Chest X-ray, AP view. Patient: 51 years old, sex M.
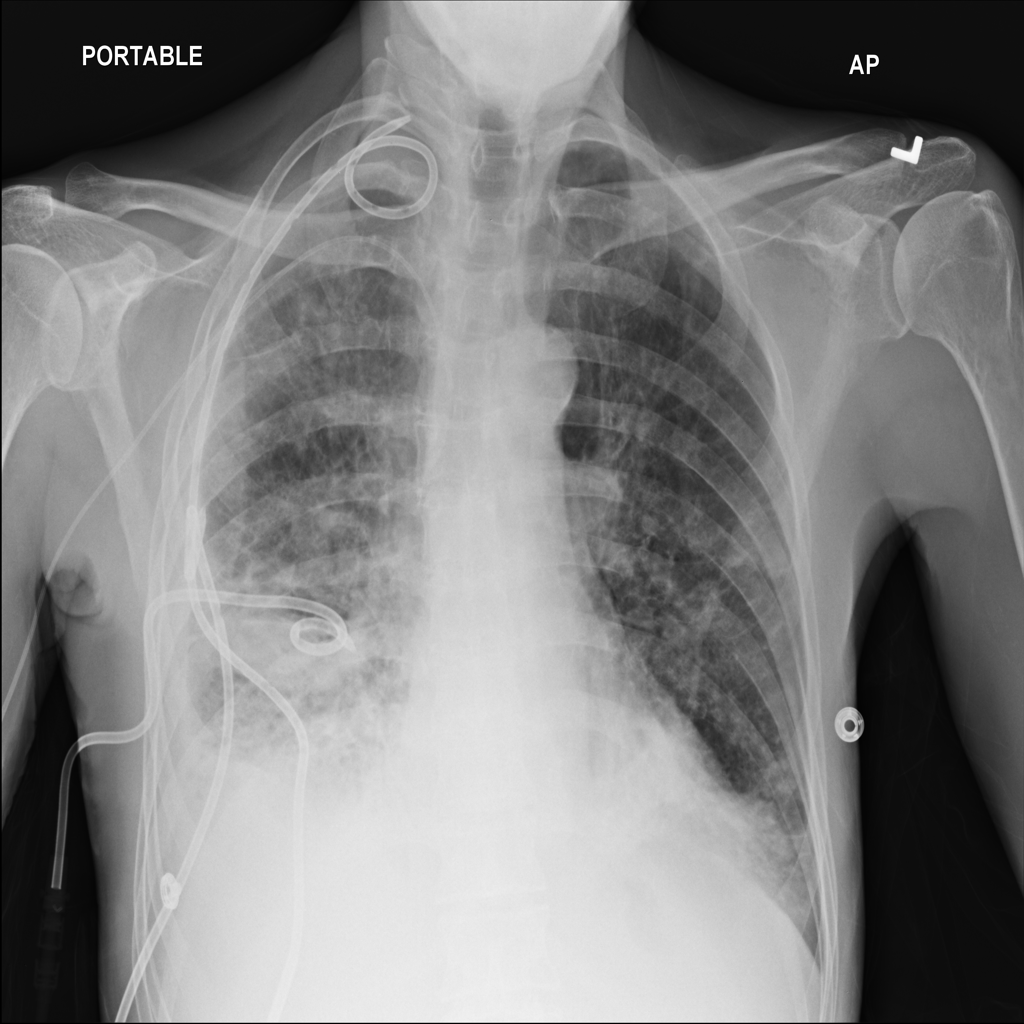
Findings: Infiltration